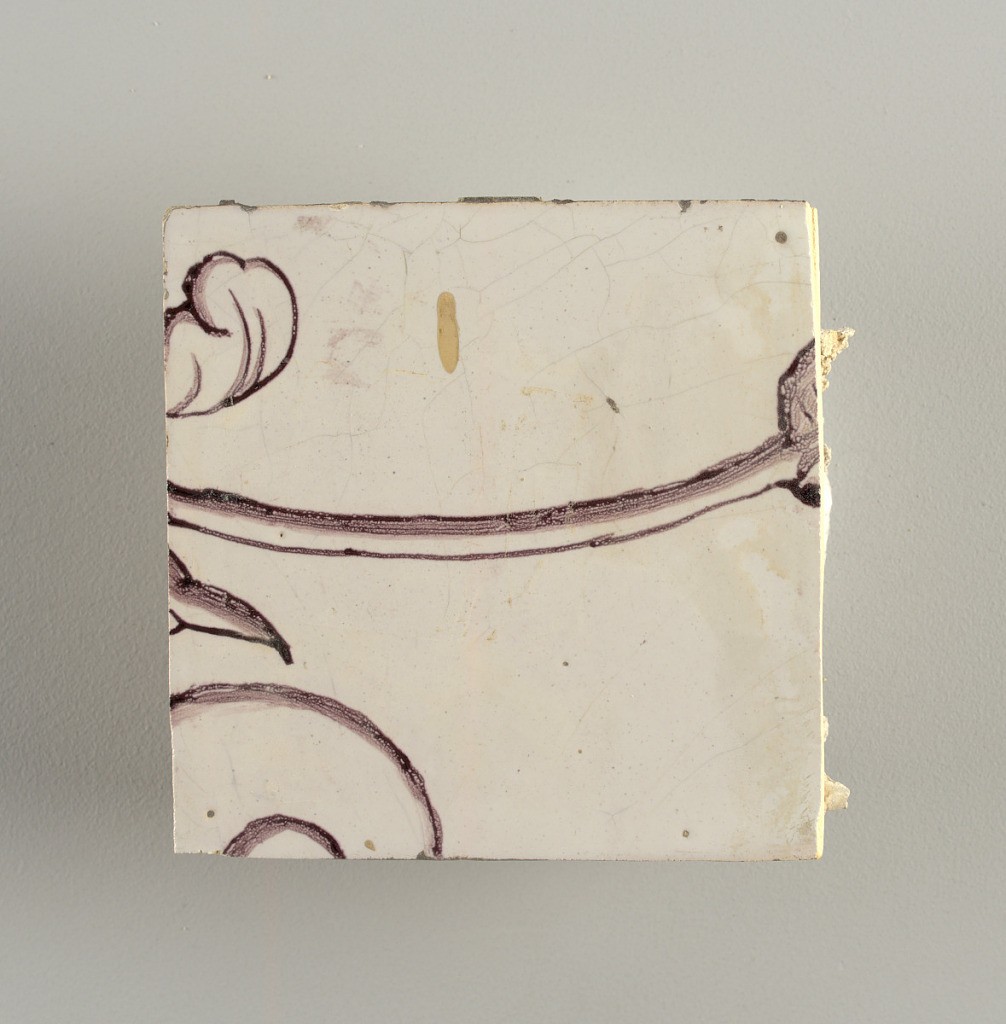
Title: Tile wall facing
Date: ca. 1725
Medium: Tin-glazed earthenware, underglaze
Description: Horizontal rectangle.  Thirty tiles wide and twenty-three tiles high with opening for fireplace eleven tiles wide and ten high.  Foliage arabesques disposed about three vertical axes from which are emphazised by urns at center and right, and at left by the figure of a standing woman carrying an infant on her arm and accompanied by two children.